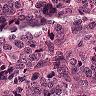
Metastatic tissue present: yes